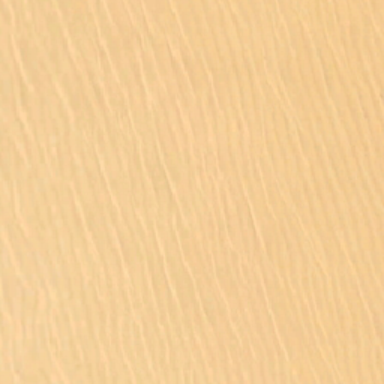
This is vast and endless desert .